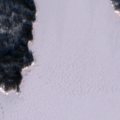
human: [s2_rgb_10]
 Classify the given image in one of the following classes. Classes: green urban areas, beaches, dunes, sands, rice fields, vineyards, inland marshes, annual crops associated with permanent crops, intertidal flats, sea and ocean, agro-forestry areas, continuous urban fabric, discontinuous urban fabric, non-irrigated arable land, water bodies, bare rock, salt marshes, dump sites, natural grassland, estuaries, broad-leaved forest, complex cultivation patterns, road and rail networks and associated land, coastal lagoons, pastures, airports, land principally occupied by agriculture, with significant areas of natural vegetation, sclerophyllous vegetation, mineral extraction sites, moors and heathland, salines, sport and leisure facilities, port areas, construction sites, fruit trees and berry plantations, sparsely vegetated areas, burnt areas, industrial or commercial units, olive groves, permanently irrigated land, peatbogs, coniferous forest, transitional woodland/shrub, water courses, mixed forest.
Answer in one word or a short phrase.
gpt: coniferous forest, sea and ocean